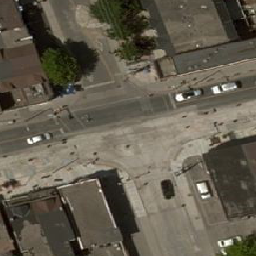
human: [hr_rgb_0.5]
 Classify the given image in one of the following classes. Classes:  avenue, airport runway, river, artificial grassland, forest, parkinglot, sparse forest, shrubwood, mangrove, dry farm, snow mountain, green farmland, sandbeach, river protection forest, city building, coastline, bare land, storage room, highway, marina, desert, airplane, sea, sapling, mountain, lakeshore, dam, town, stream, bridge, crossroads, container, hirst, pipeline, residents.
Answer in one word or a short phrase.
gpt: crossroads